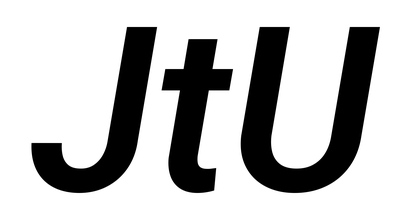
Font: Roboto-Italic_SemiBold_Italic